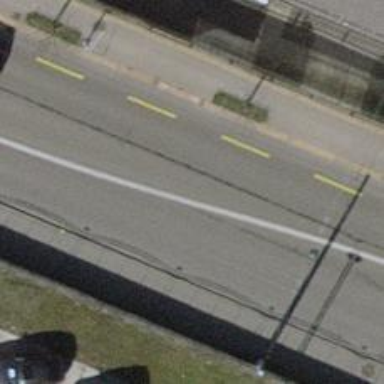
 and trolley wires above the road. Both sides of the road have separate sidewalks."